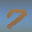
Label: 7